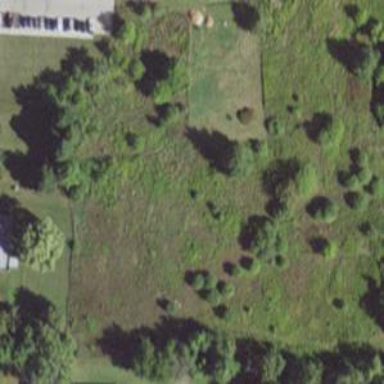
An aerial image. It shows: Disc golf tee.